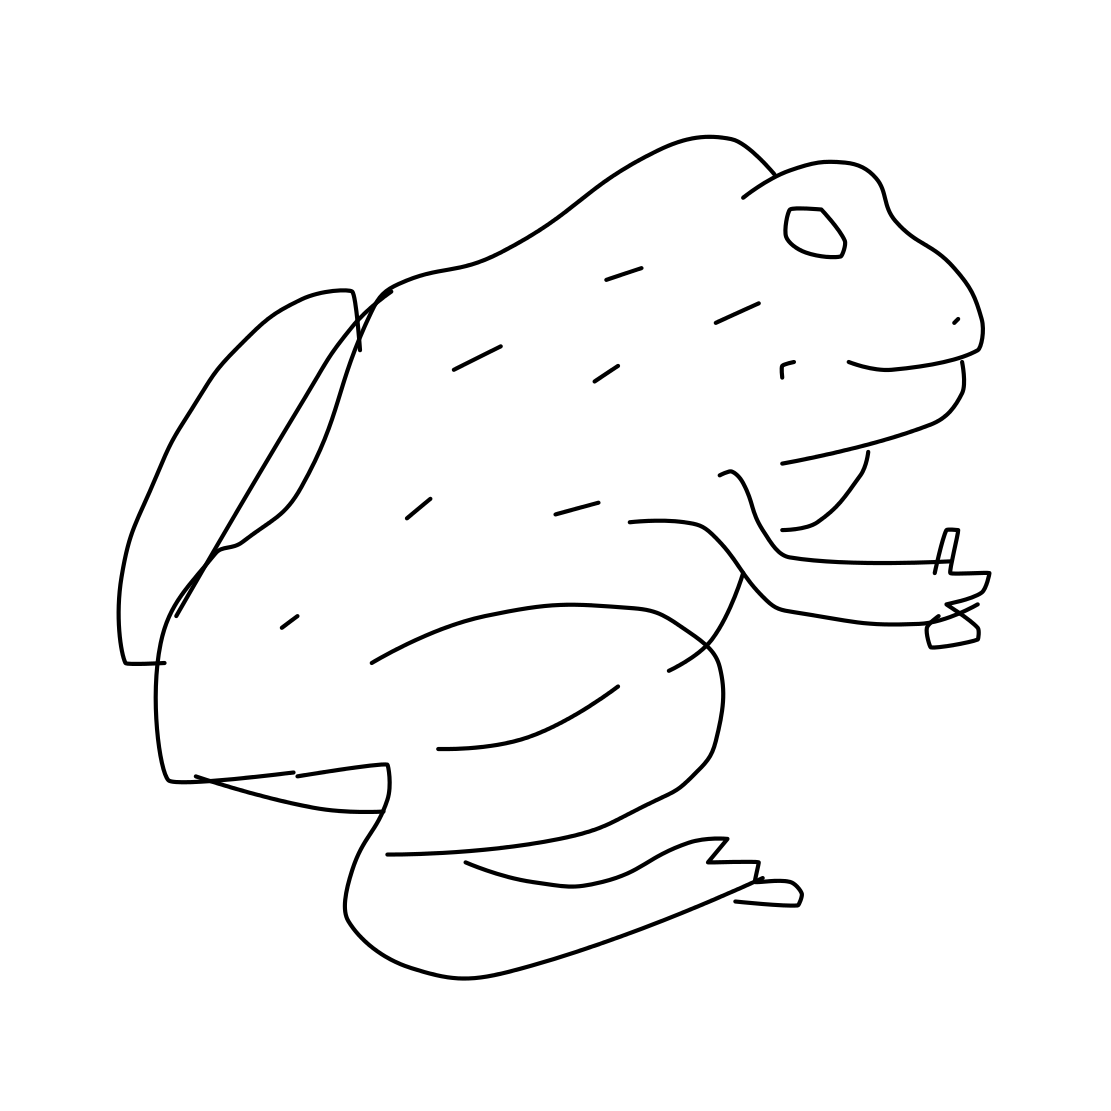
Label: frog